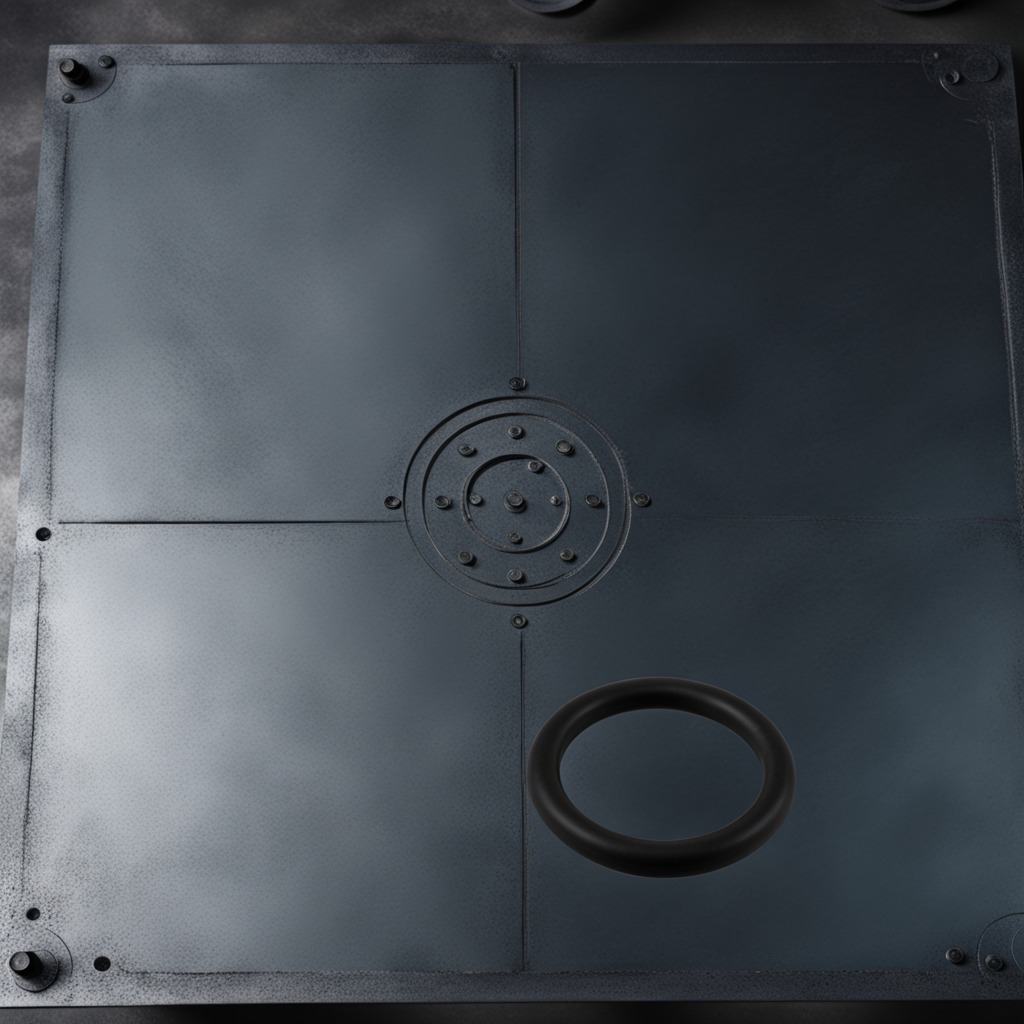
A rubber O-ring lies on the cold steel table in a mining workshop gritty textures.